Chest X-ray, PA view. Patient: 54 years old, sex F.
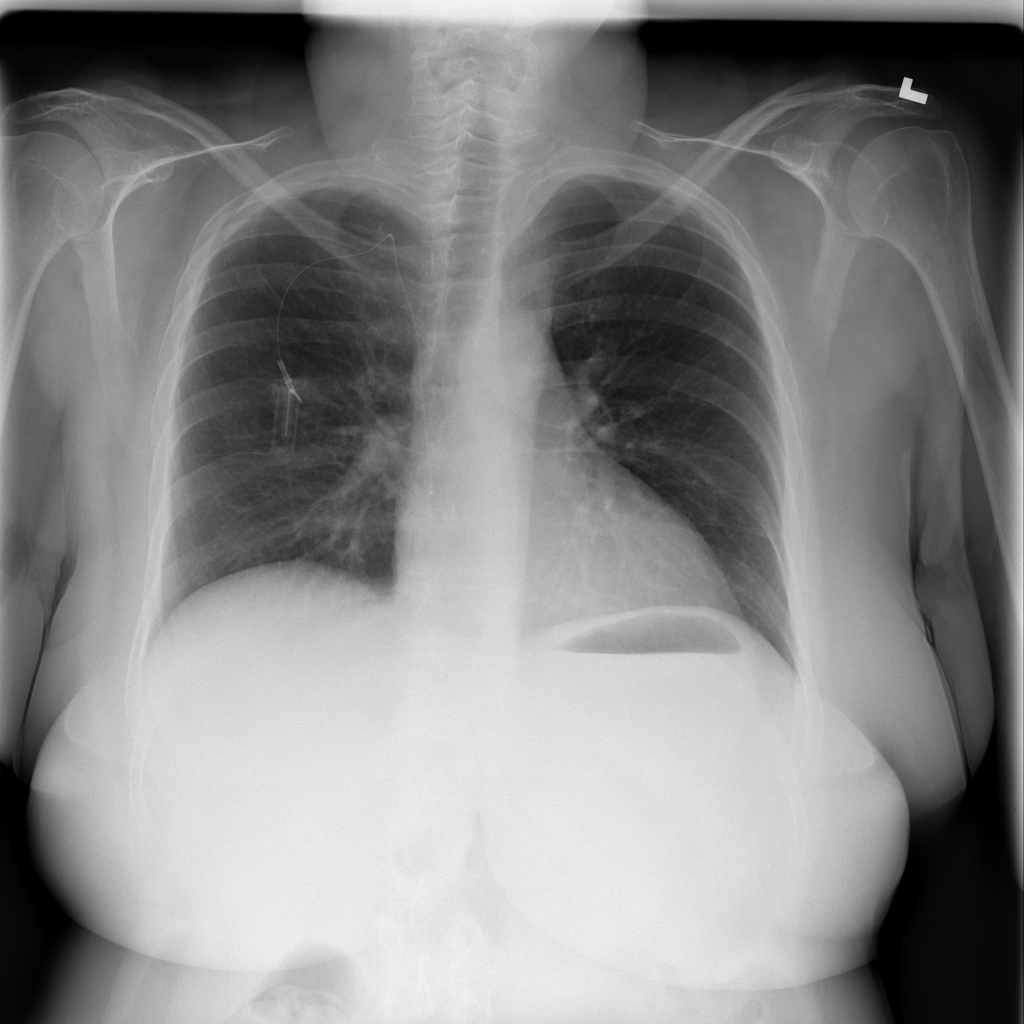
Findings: Infiltration